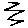
Label: zigzag